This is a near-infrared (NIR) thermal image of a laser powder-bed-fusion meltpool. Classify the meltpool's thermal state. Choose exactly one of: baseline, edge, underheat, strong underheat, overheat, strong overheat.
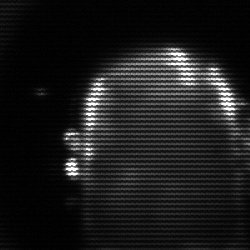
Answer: baseline